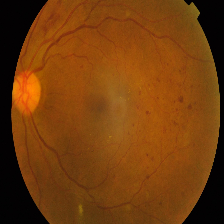
Diabetic retinopathy grade: Proliferative DR